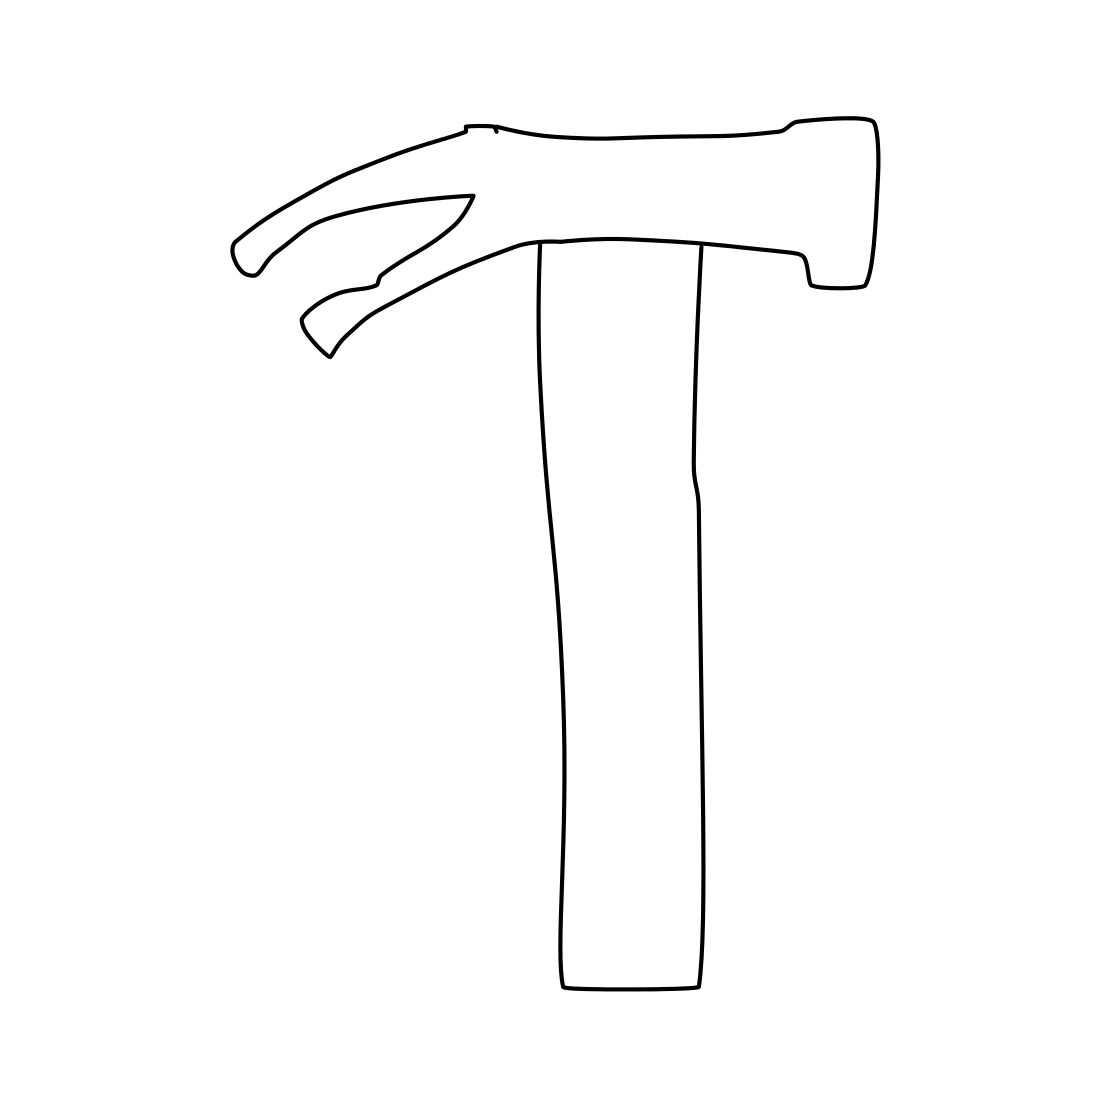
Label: hammer